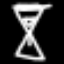
Label: hourglass